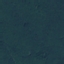
Label: Forest